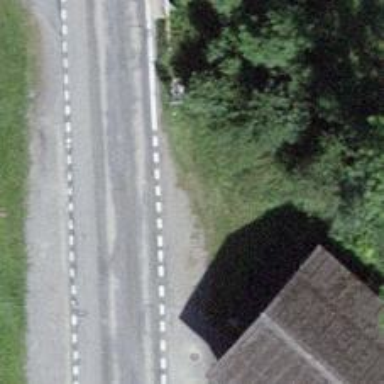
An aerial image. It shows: Cycleway bridge with asphalt surface.